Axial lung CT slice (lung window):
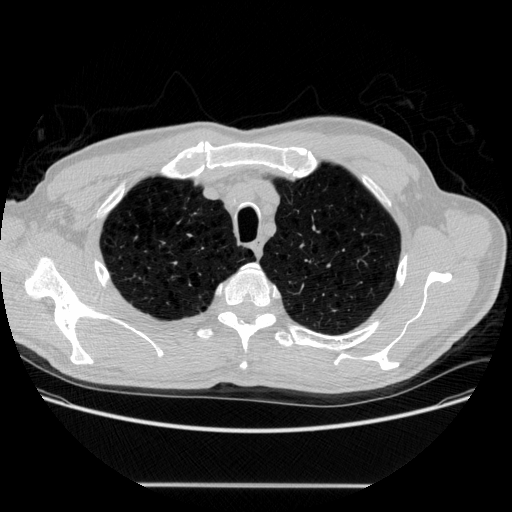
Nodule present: no